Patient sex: F
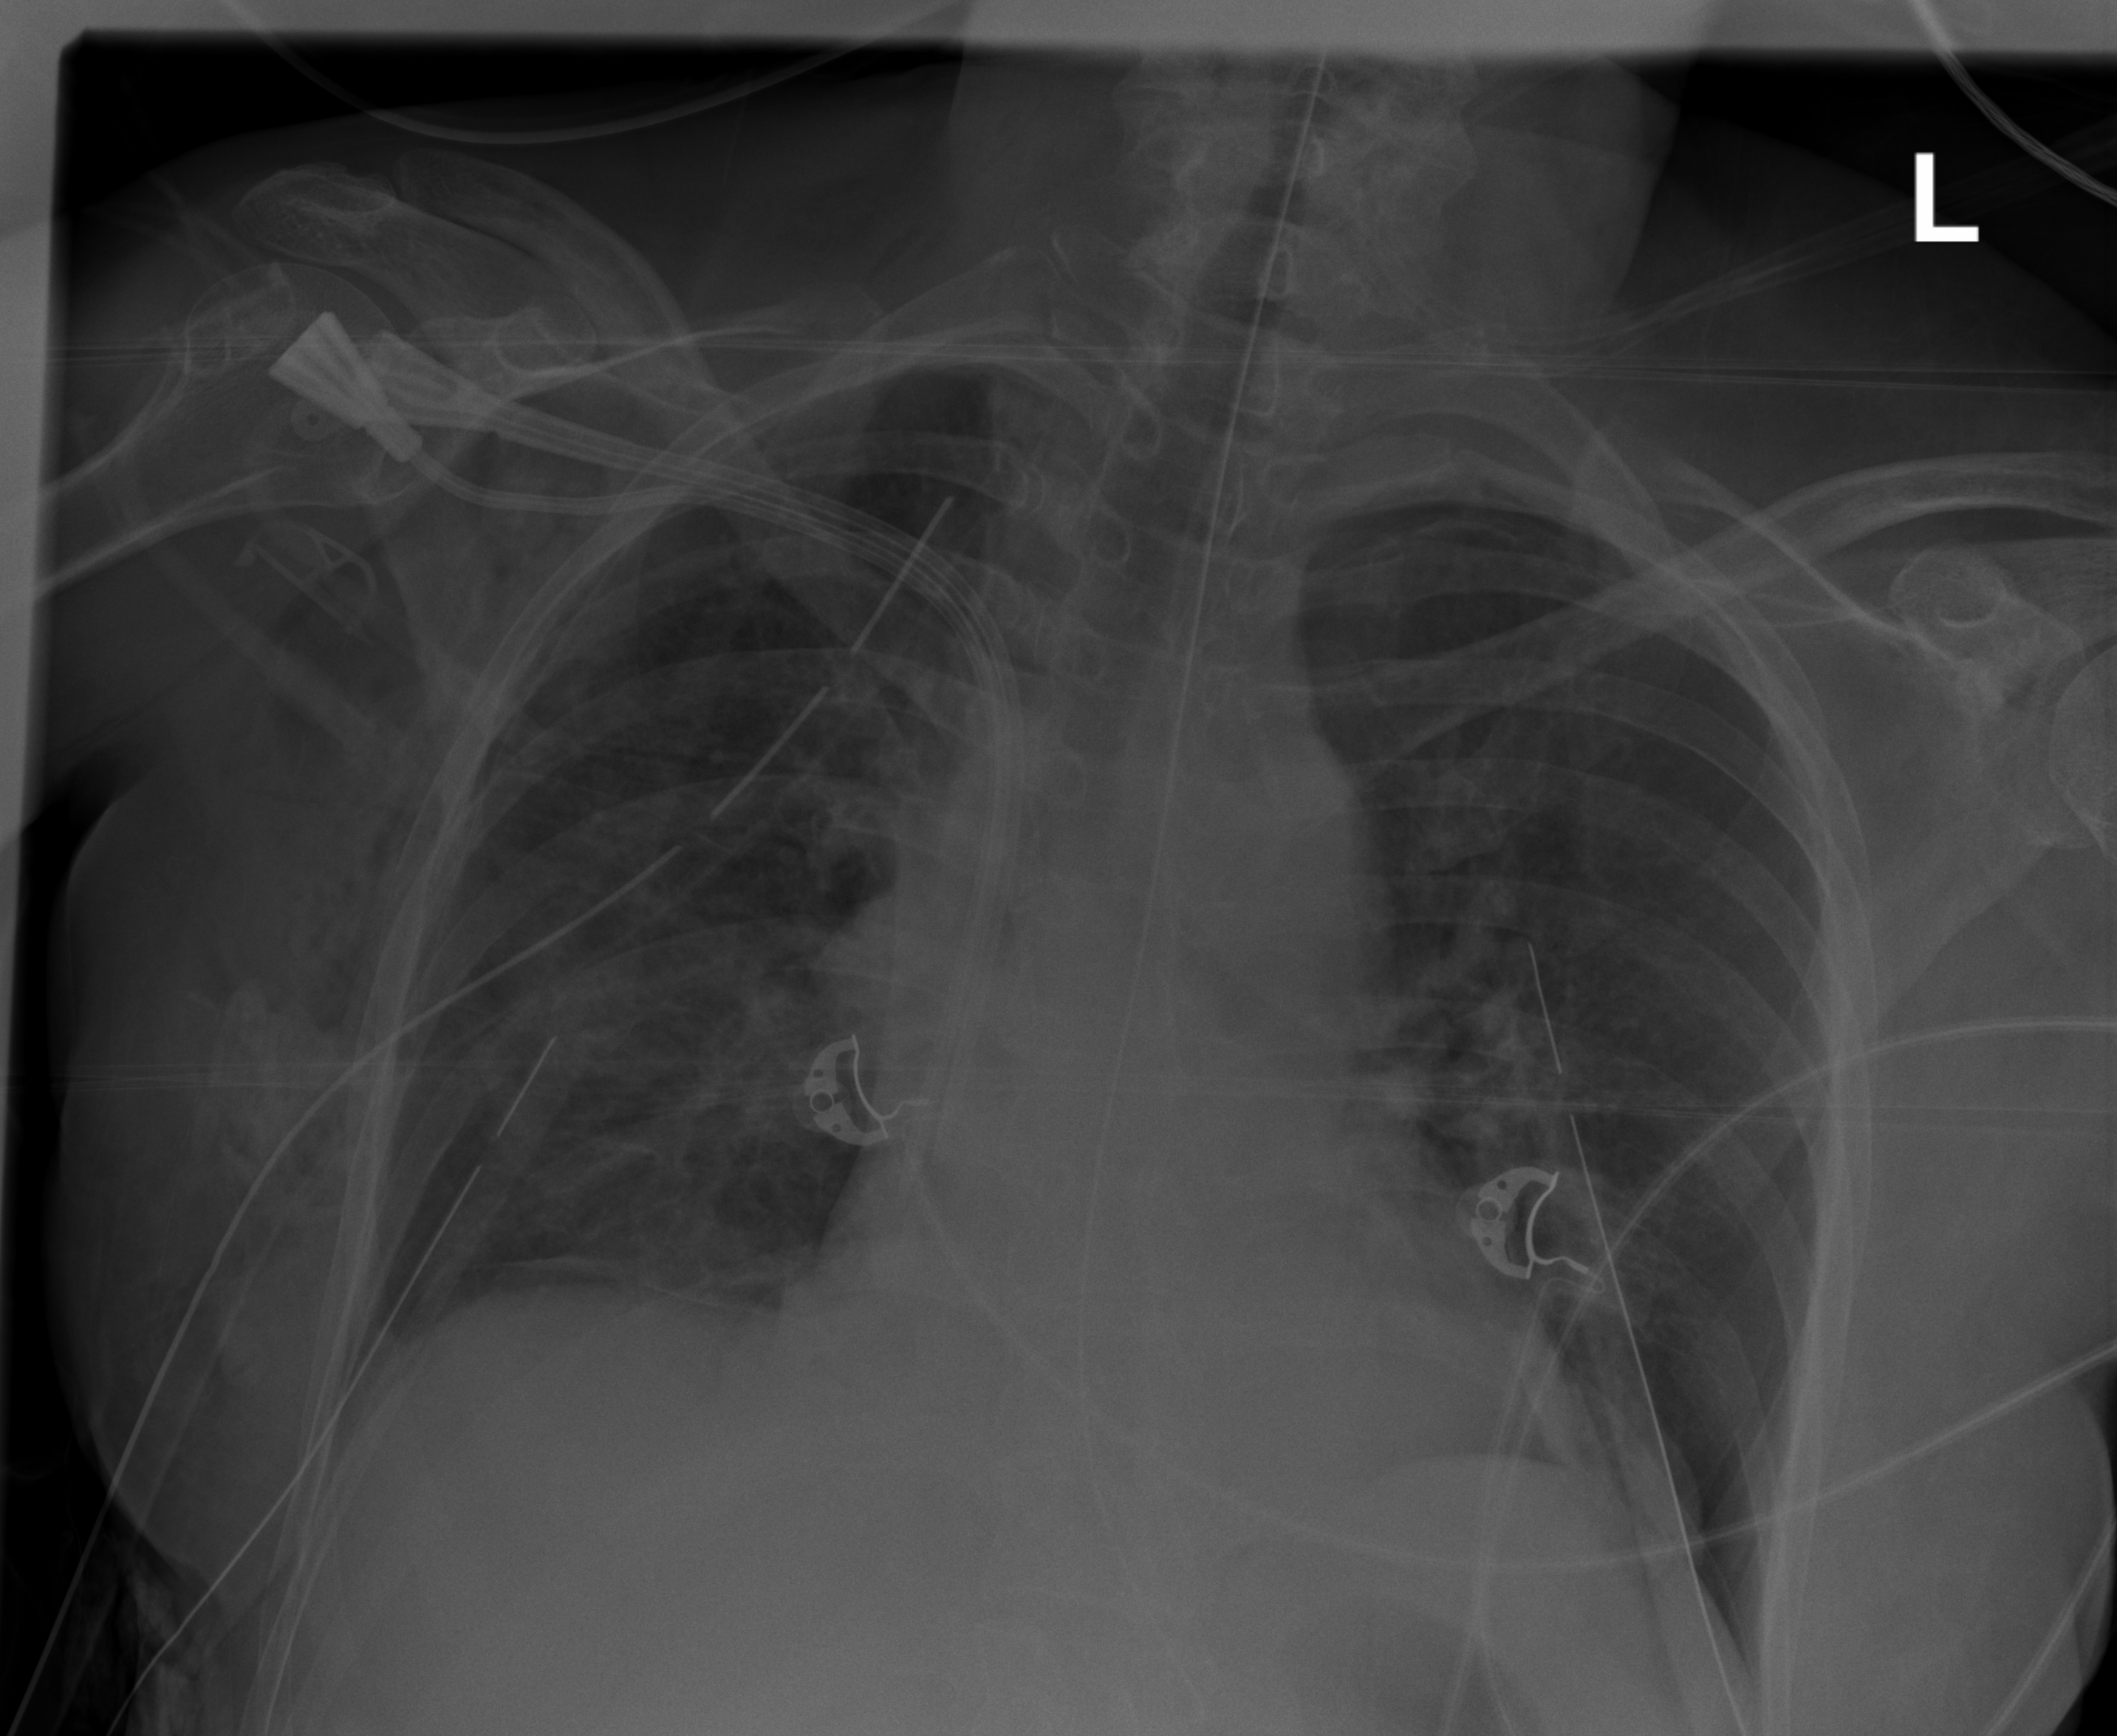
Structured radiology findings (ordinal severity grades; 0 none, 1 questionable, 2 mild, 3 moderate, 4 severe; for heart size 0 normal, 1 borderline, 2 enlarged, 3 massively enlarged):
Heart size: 0
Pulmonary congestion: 1
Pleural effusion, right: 2
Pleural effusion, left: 0
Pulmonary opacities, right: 2
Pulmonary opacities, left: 0
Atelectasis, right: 2
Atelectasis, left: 2